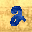
Label: 2